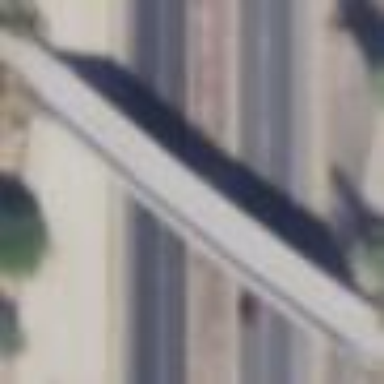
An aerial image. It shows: Man-made bridge.